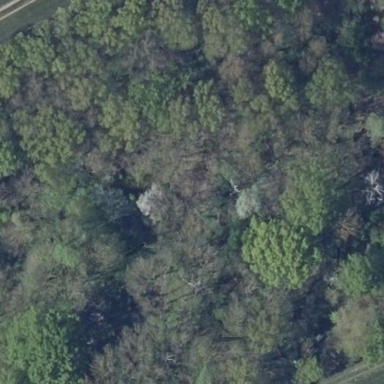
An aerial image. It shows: Deciduous broadleaved woodland.